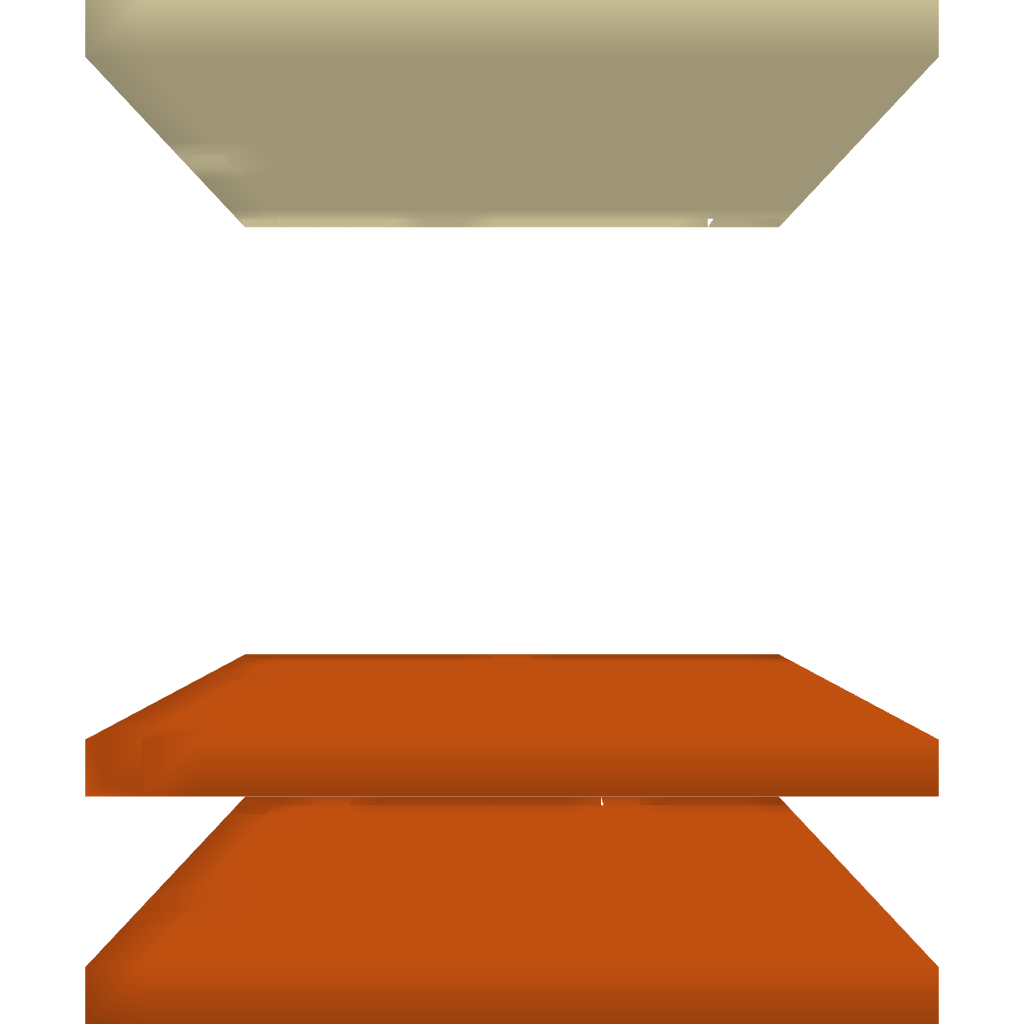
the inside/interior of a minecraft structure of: desert pit fall trap